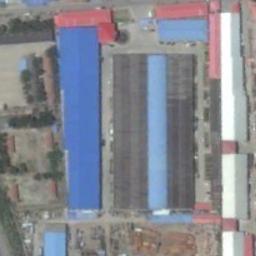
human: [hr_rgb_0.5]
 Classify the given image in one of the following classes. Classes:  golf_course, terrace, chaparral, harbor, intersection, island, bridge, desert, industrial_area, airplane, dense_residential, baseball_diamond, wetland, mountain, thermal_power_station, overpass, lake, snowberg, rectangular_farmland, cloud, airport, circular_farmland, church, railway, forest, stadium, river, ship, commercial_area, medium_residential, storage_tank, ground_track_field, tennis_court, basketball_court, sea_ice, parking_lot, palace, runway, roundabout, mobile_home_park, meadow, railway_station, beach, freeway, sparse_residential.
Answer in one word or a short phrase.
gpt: industrial_area